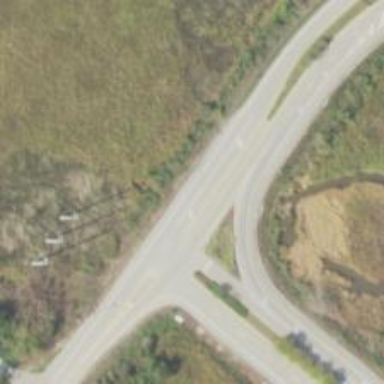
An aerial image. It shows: Trunk link highway.